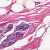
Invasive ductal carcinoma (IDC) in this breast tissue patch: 0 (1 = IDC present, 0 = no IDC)